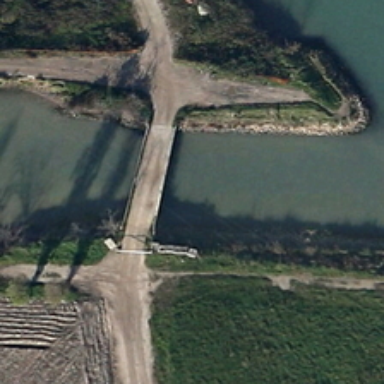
This is a big bridge and some grass .